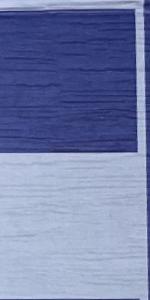
Label: Empty